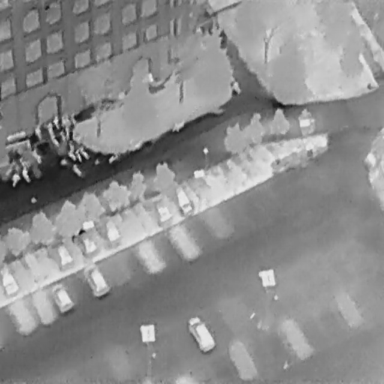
There are nine Cars in the infrared image.